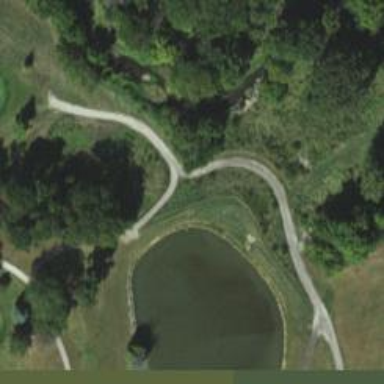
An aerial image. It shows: Service road designated as golf cart path.